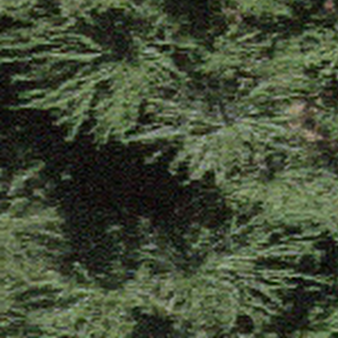
Label: other